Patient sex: M
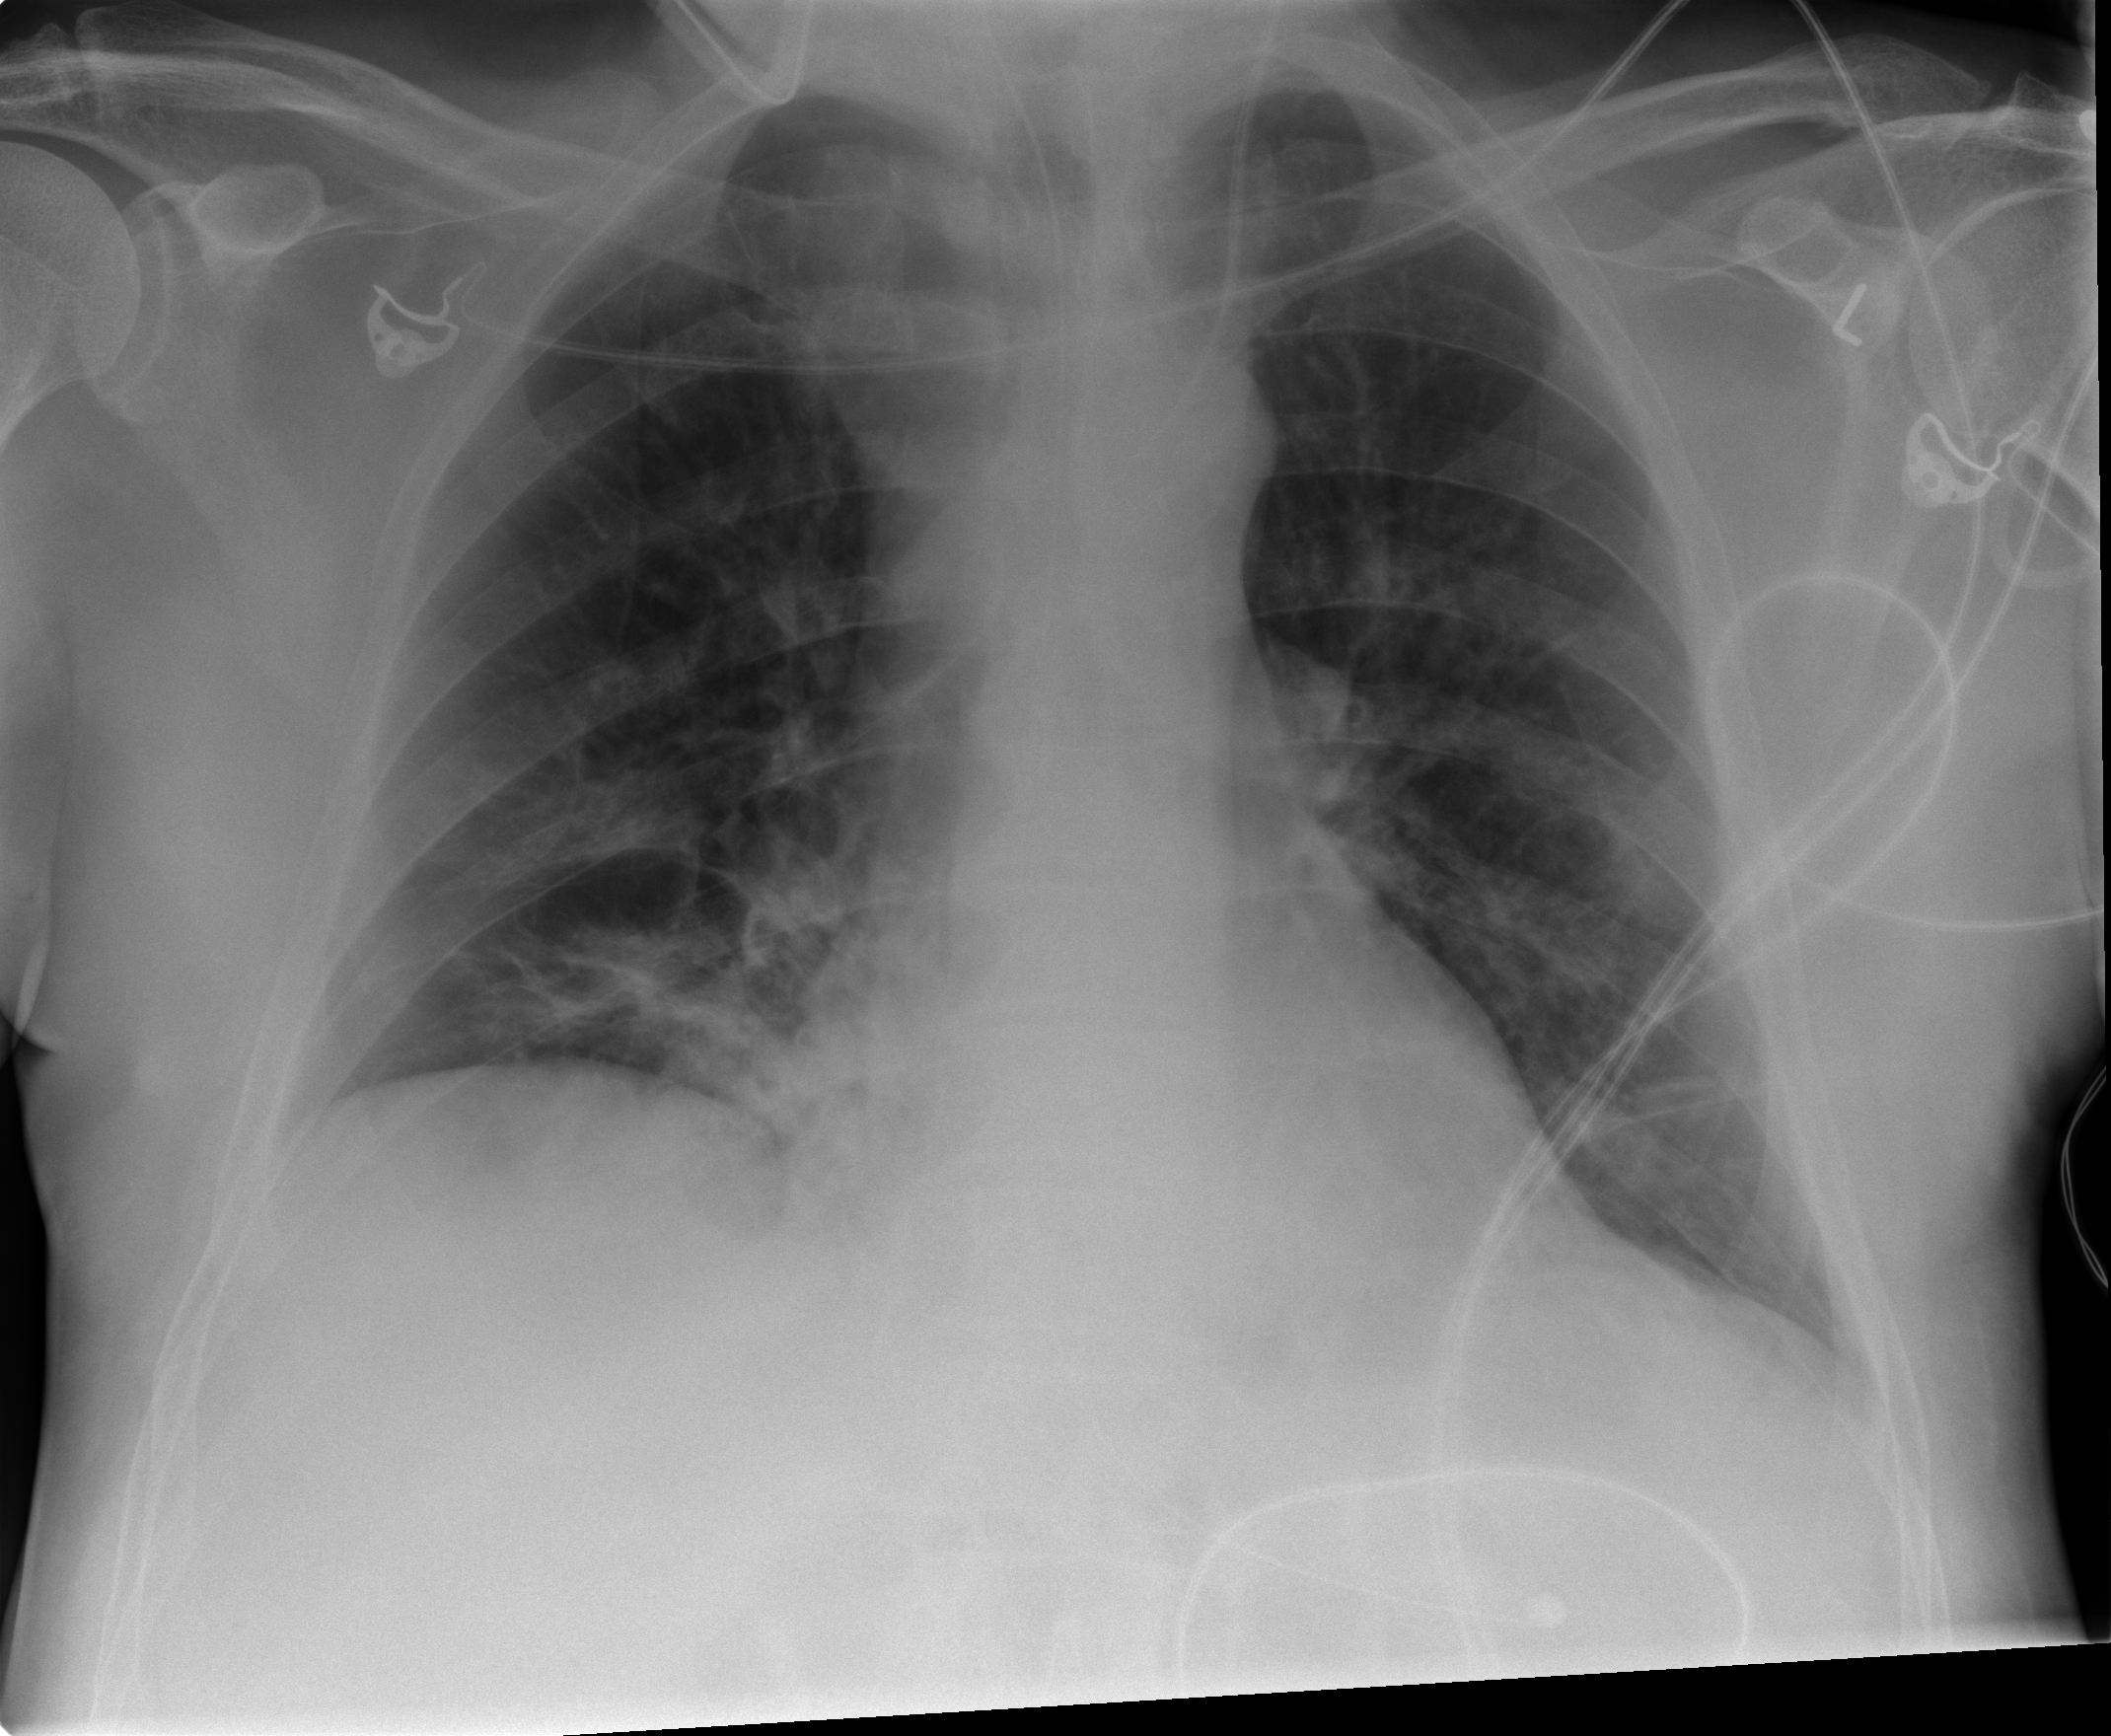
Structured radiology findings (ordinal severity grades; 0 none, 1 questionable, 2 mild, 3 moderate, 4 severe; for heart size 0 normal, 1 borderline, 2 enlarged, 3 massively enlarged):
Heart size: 0
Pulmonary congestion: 0
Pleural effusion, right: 0
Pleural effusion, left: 0
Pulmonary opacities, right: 2
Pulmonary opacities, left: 1
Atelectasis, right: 2
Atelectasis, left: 0